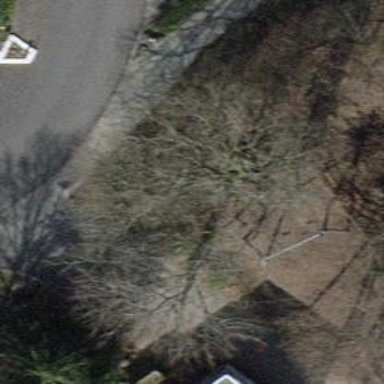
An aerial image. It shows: Culvert tunnel.